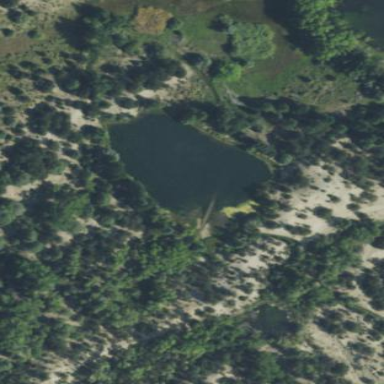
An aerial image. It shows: Serene pond surrounded by nature.